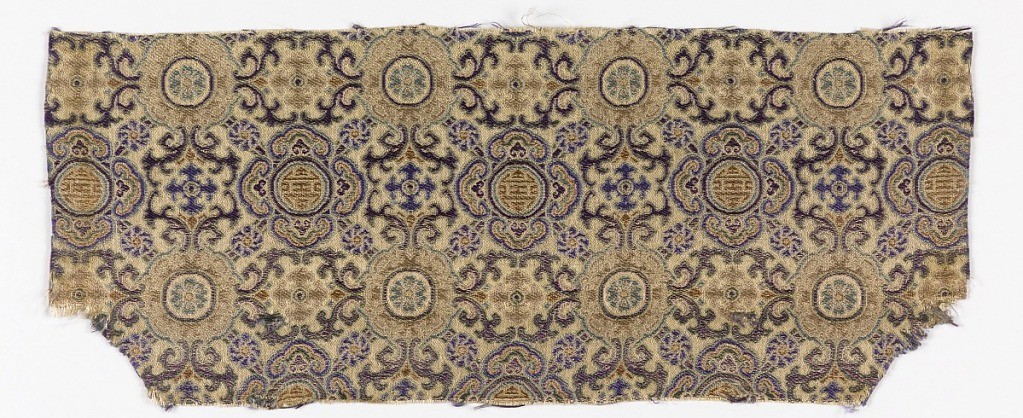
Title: Fragment
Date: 18th century
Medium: silk Technique: plain compound satin
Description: Allover geometrical design in blue and tan on a gray ground.